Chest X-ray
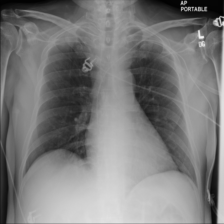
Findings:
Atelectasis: negative
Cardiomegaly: negative
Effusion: negative
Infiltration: negative
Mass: negative
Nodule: negative
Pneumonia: negative
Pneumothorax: negative
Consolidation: negative
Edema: negative
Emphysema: negative
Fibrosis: negative
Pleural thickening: negative
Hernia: negative